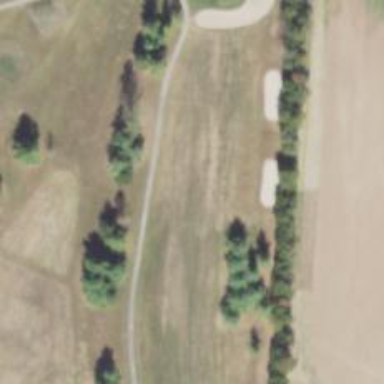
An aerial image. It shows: View of golf hole.